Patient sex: M
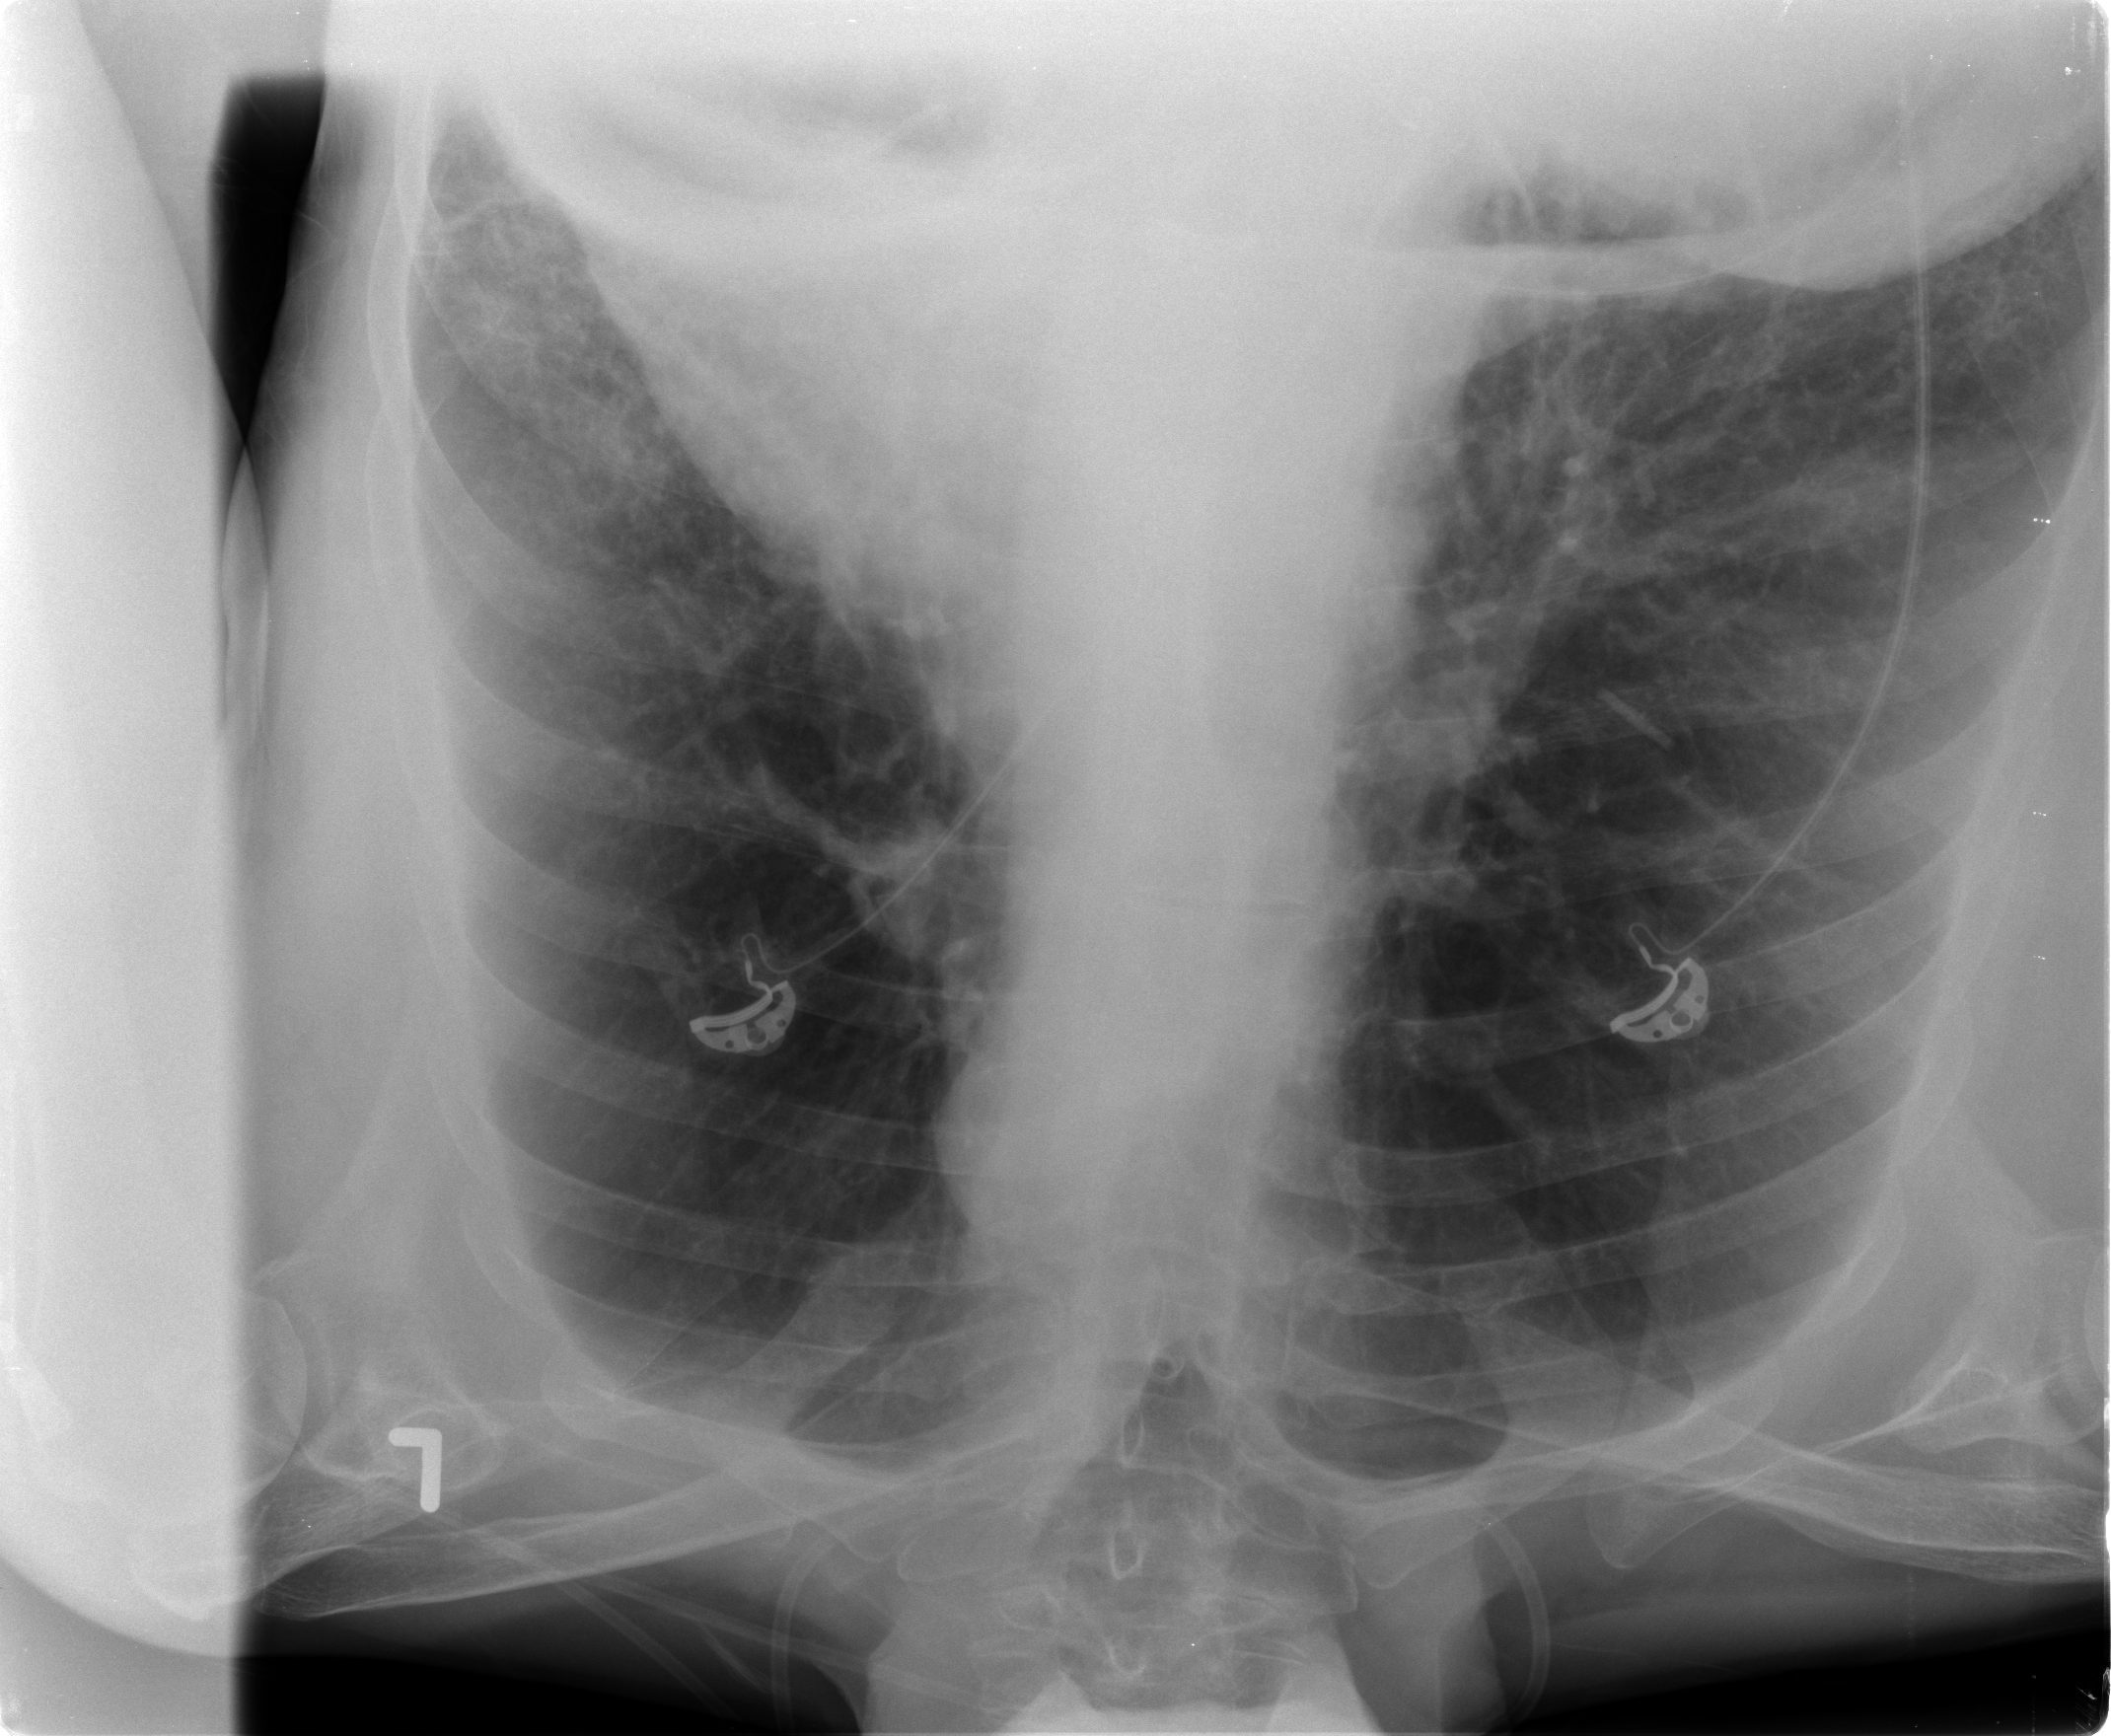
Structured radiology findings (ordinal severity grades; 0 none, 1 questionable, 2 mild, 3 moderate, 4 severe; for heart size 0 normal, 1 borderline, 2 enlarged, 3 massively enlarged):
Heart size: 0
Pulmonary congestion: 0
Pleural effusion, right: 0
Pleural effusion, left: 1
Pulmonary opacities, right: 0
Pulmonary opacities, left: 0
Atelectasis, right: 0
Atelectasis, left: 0